Field crop: maize
Growth stage: 2
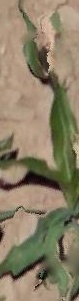
Species: maize